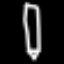
Label: pencil